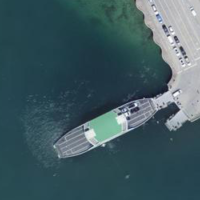
EUNIS habitat code: 14
Species observed at this site:
Fulica atra
Podiceps cristatus